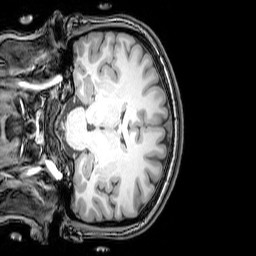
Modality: T1w
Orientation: coronal
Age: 24
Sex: female
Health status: healthy
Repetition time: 0.081 s
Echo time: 0.037 s